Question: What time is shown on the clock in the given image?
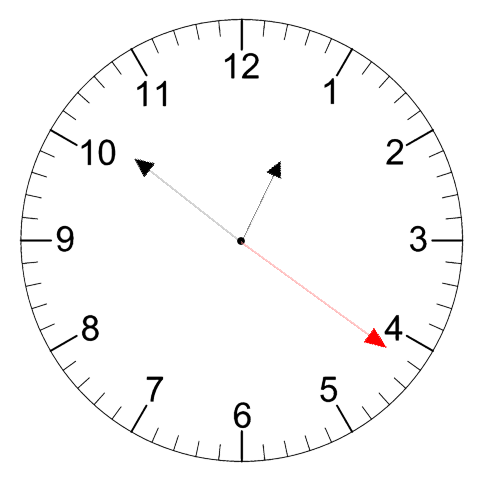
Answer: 12:51:21